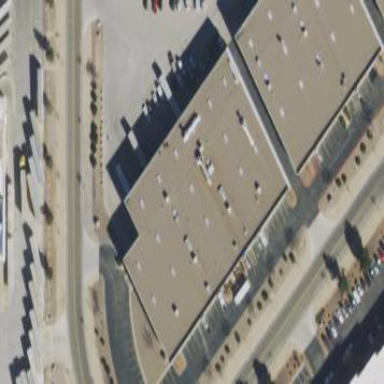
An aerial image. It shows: Warehouse.